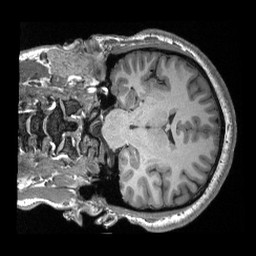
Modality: T1w
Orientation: coronal
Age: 21
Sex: male
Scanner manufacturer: siemens
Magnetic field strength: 3 T
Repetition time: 2.3 s
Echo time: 0.00308 s